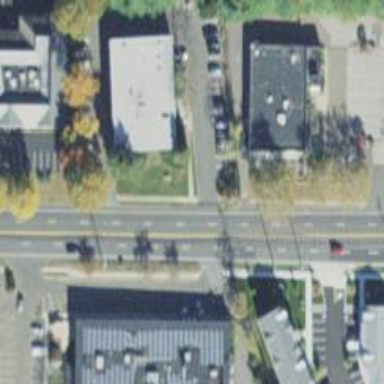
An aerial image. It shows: Primary road with asphalt surface.